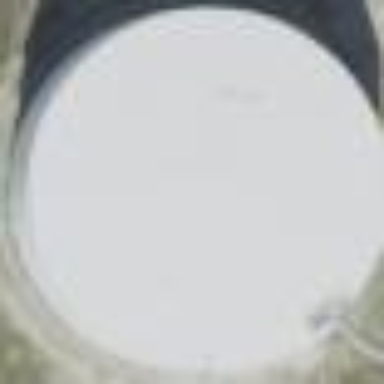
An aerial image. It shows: Storage tank which is man-made.